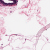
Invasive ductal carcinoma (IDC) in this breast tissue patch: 0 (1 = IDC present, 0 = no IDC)